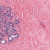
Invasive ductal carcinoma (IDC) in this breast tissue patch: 0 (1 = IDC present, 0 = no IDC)